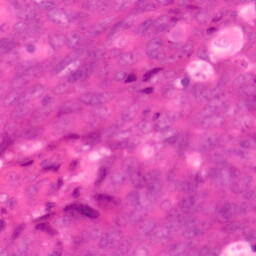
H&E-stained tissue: Colon